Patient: sex M, age 47
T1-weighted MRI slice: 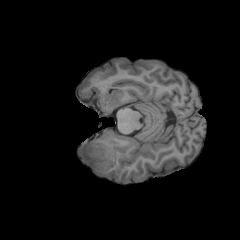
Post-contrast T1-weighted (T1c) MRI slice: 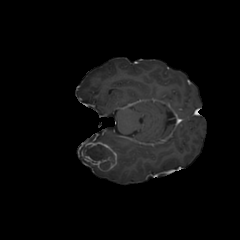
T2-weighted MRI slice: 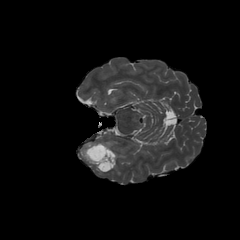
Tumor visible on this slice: yes
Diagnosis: Glioblastoma, IDH-wildtype
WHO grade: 4